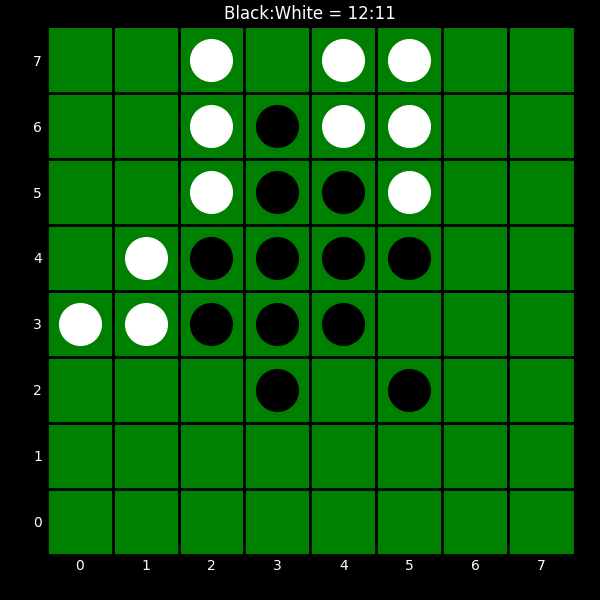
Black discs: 12
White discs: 11